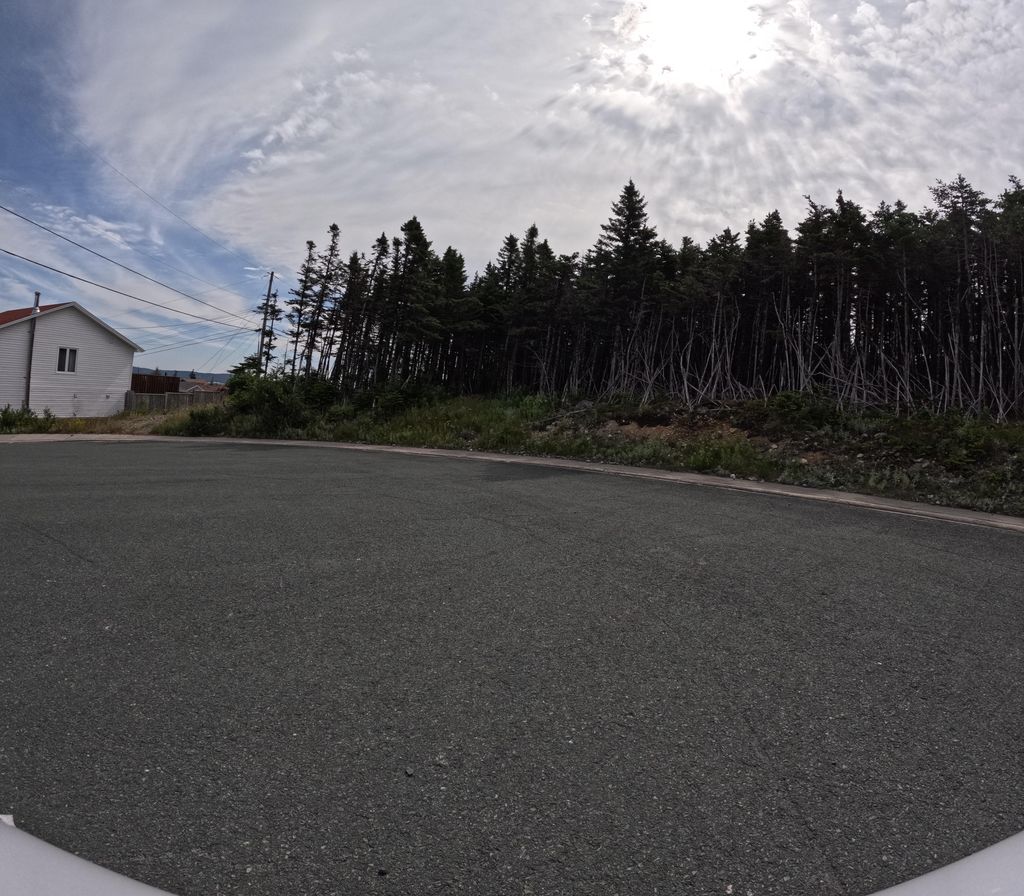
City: st_johns